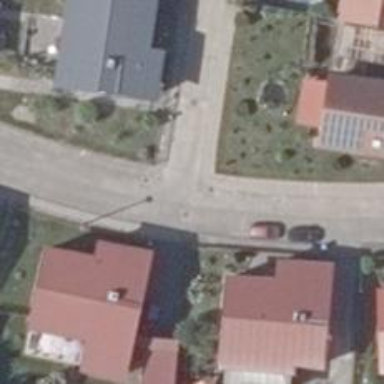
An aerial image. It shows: Residential road with concrete plates. Sidewalks are available on both sides.